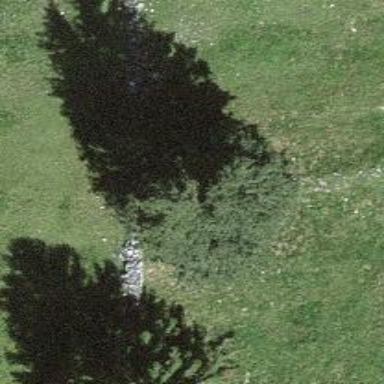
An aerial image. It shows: Single tag "natural: tree."